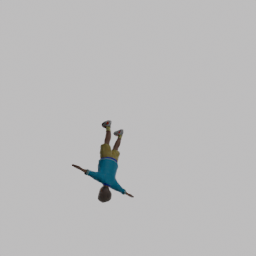
Label: people